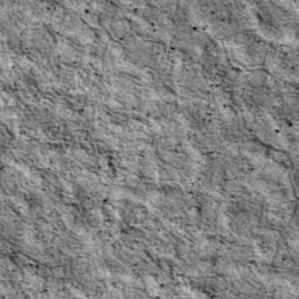
Label: non_frost